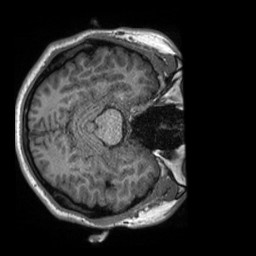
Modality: T1w
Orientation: axial
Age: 29
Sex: male
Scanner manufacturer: siemens
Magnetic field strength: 3 T
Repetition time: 2.3 s
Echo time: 0.00288 s